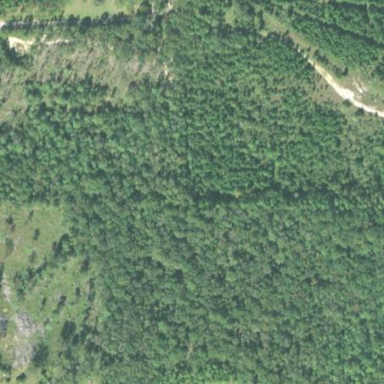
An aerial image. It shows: Mixed leaf woodland.